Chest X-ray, PA view. Patient: 62 years old, sex M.
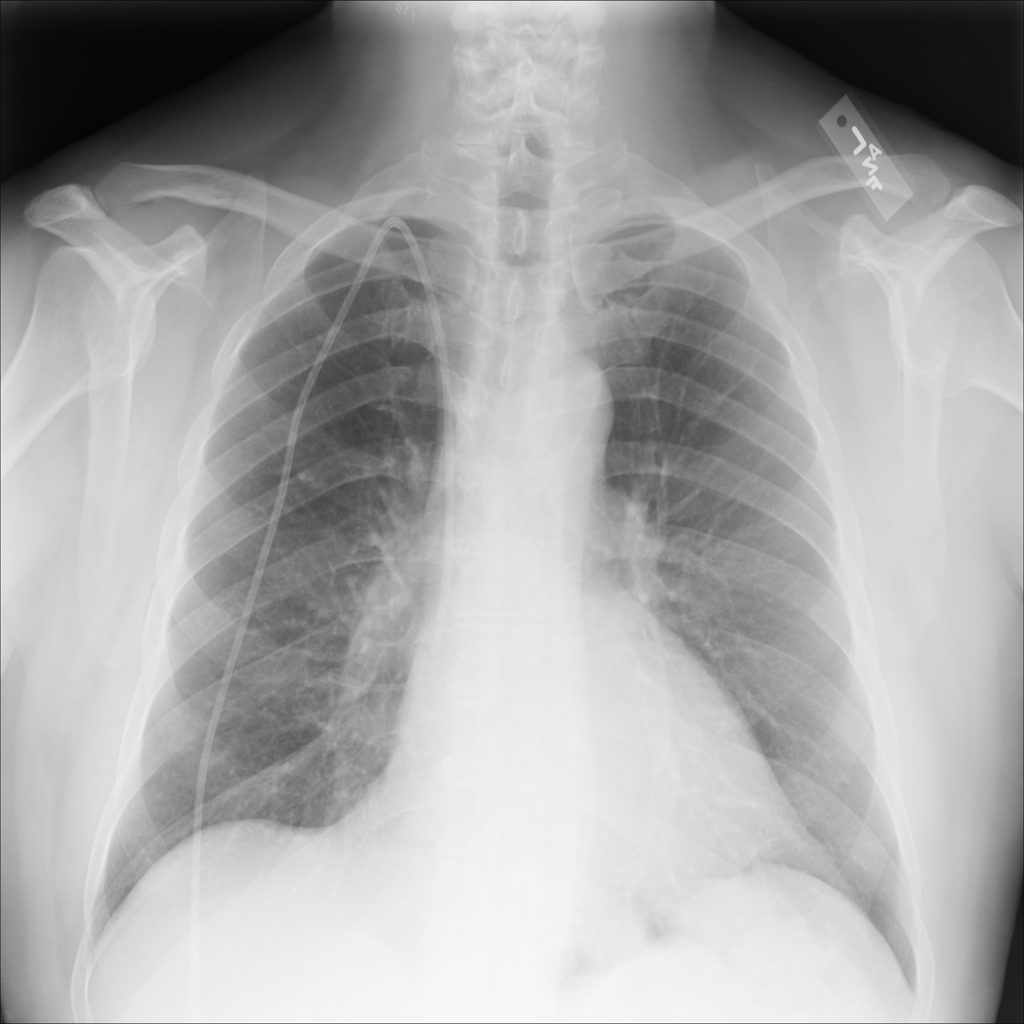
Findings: No Finding